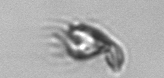
Label: Paratontonia_gracillima